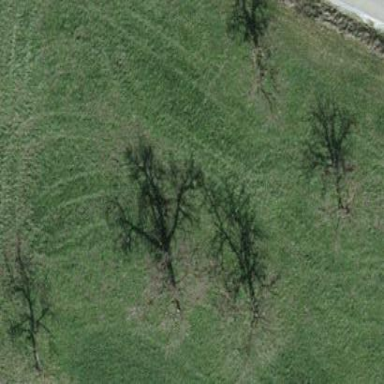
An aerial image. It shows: Orchard.